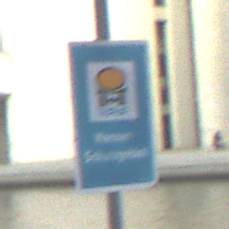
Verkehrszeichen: Wasserschutzgebiet
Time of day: SunriseSunset
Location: Outdoor (Urban)
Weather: PartlyCloudy
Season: NotSpecified
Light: Natural